Interaction volume radius: 5 \u00c5
Interaction volume height: 20 \u00c5
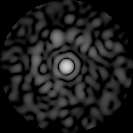
Disorder parameter: 0.8076